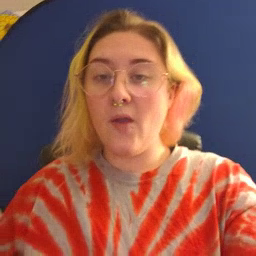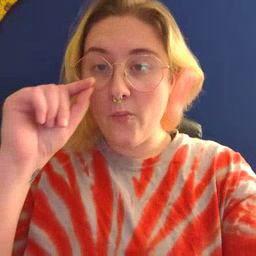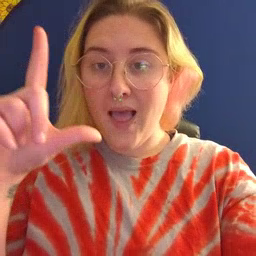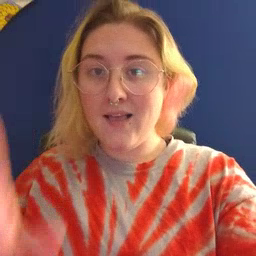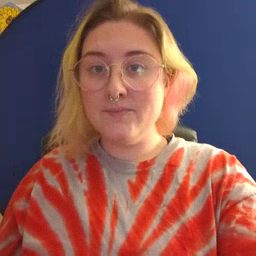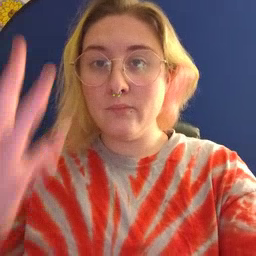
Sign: awake